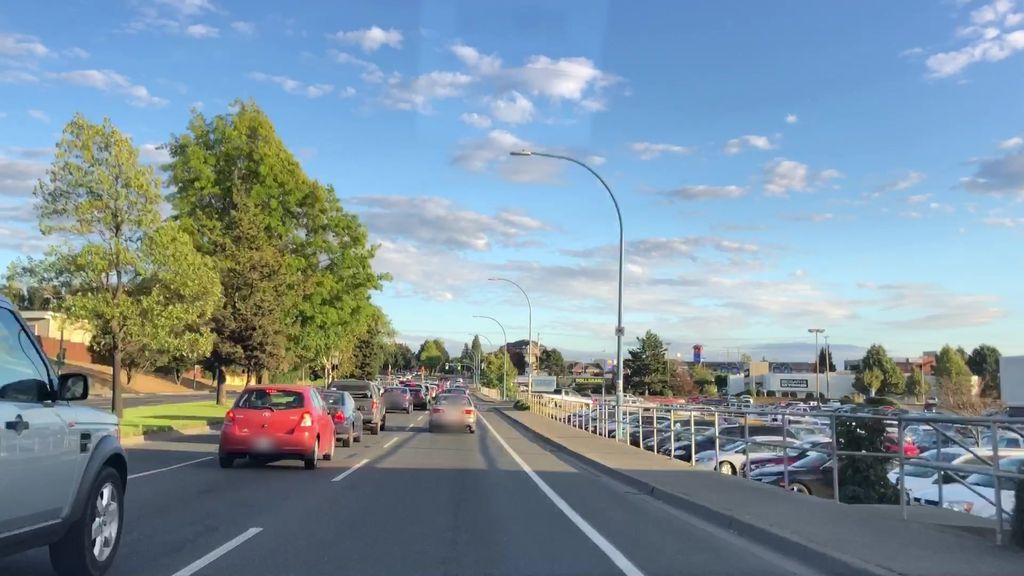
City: victoria